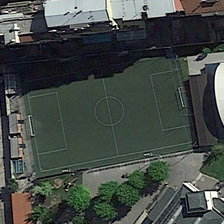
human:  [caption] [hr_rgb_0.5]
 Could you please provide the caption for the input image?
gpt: several buildings and green trees are around a football field .

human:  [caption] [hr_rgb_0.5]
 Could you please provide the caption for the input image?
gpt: several buildings and green trees are around a football field .

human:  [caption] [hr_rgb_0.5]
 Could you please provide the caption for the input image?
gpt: several buildings and green trees are around a football field .

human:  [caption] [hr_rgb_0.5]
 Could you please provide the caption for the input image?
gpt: several buildings and green trees are around a football field .

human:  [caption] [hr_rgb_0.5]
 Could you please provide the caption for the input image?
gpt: several buildings and green trees are around a football field .